Chest X-ray:
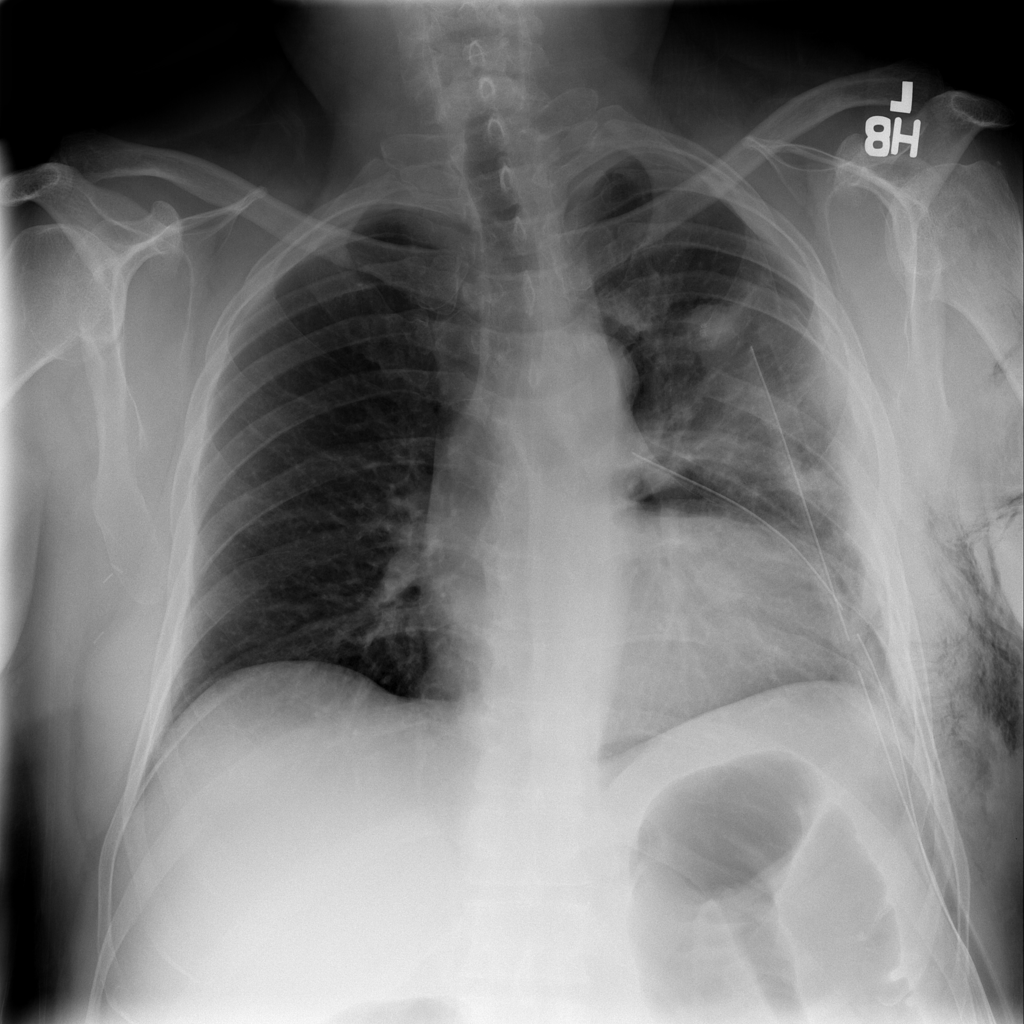
Findings: Consolidation, Effusion, Fracture, Pneumothorax
No abnormal finding: no